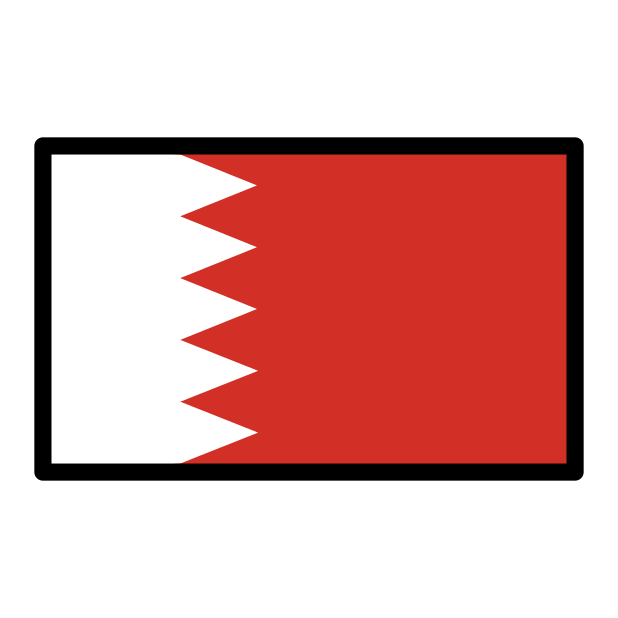
flag: Bahrain